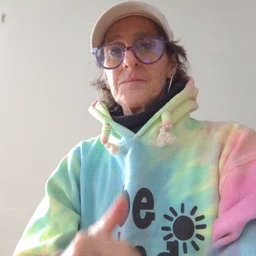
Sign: thankyou